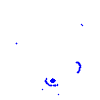
Particle: electron